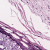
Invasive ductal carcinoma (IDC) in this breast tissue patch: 0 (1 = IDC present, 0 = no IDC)